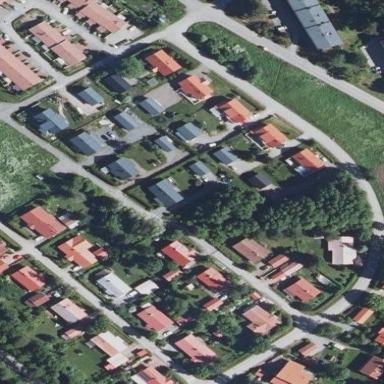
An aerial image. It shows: Residential area.